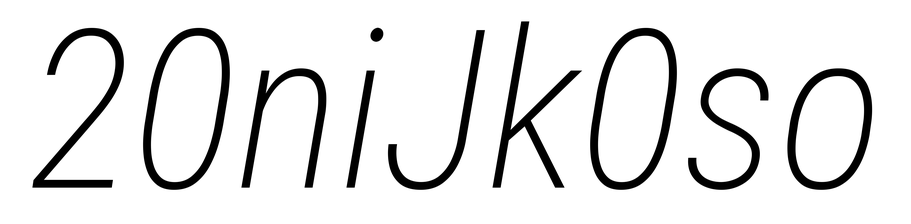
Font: Roboto-Italic_Condensed_ExtraLight_Italic